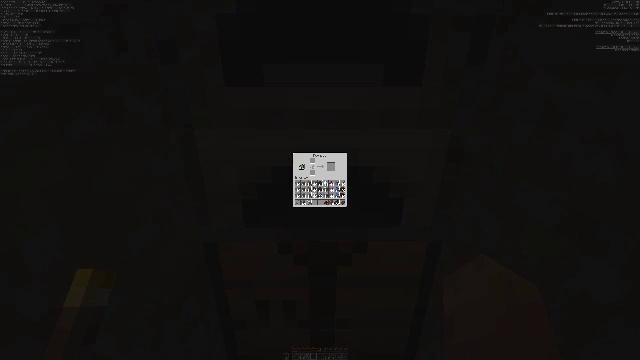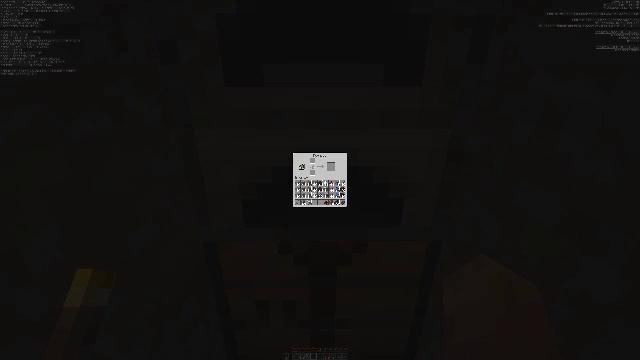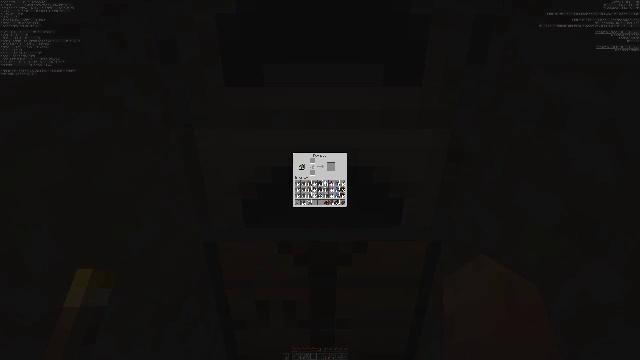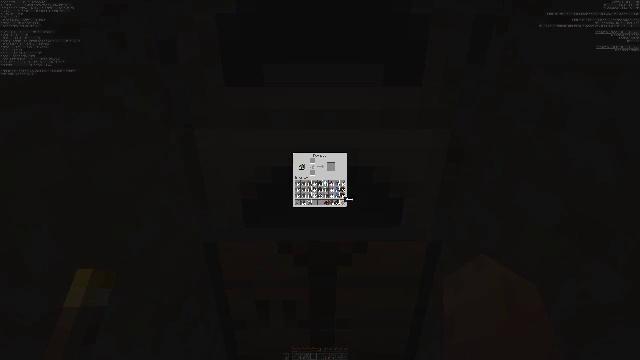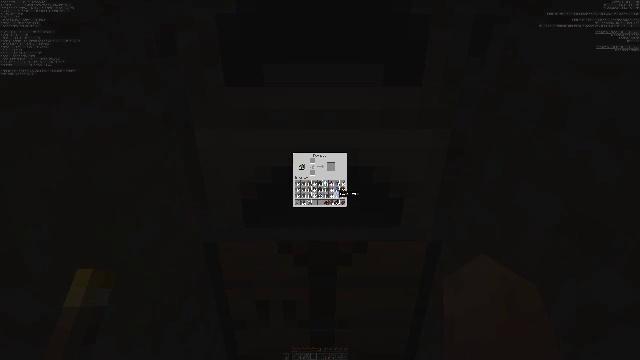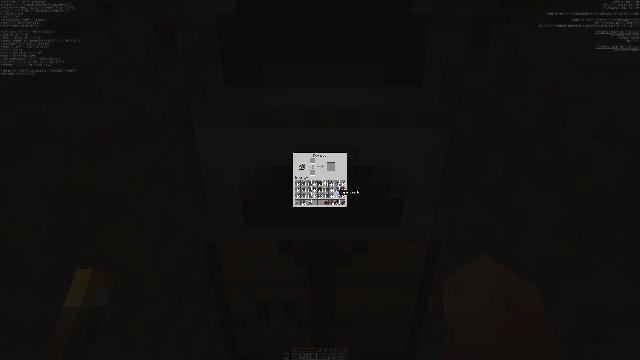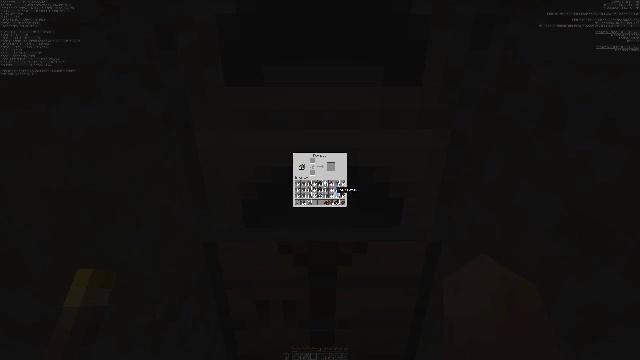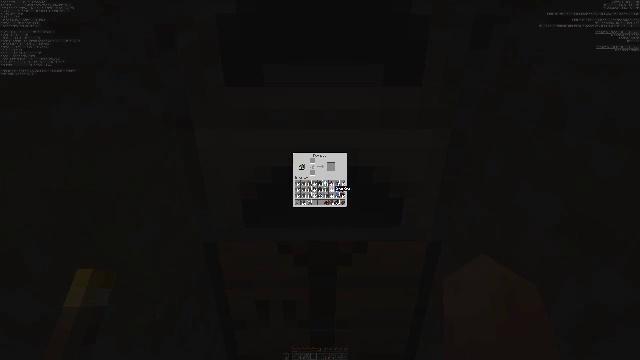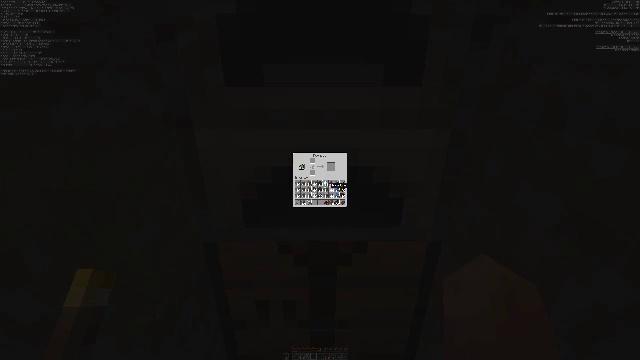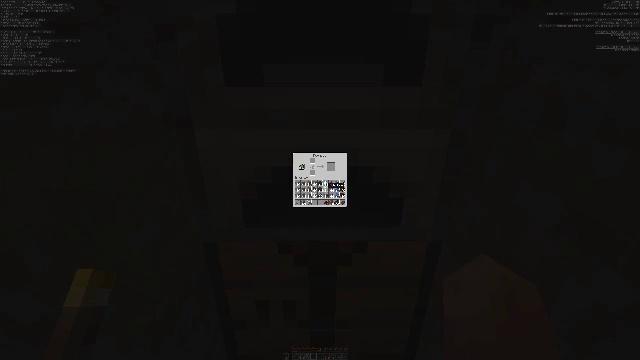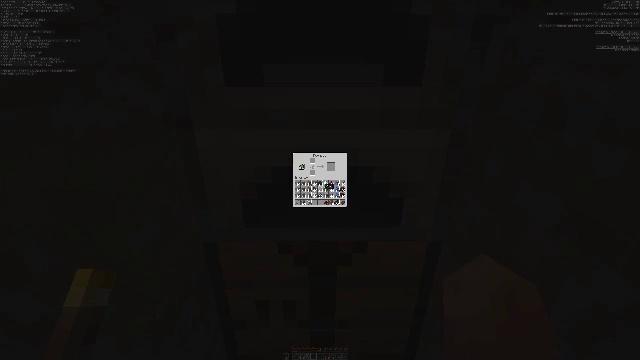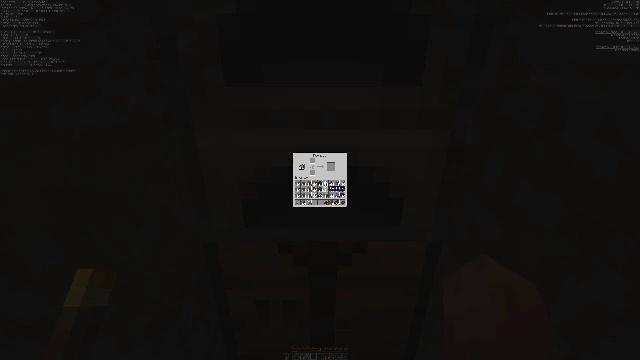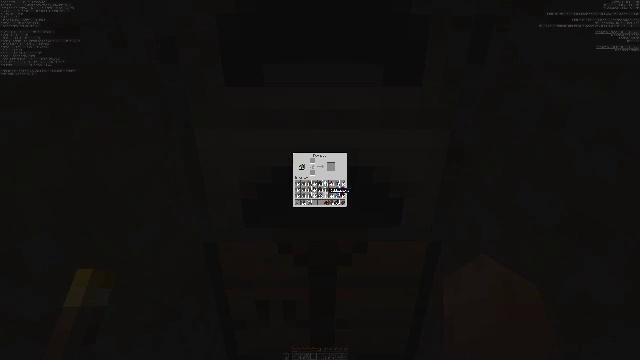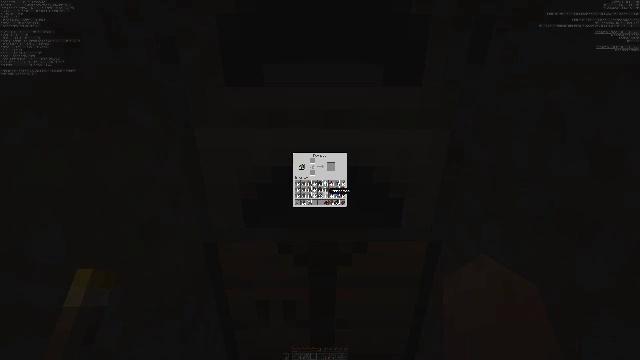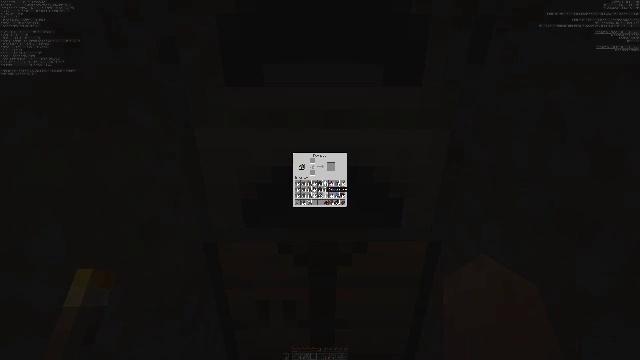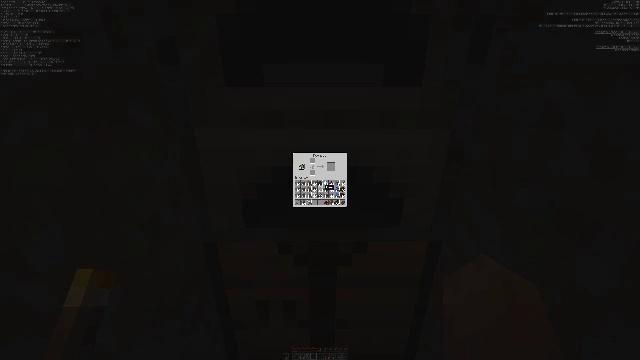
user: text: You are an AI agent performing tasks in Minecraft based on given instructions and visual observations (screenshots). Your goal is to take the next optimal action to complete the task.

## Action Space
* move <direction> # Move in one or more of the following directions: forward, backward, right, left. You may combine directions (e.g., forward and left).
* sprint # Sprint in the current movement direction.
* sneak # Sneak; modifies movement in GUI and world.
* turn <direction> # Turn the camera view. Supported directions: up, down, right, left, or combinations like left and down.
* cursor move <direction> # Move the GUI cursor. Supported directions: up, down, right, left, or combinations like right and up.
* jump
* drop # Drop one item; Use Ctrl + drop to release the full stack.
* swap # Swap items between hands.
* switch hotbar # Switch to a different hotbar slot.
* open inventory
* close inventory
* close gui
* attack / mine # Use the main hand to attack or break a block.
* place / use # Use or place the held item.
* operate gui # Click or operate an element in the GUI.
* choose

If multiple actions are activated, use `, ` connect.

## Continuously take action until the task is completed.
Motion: motion action
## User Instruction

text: Smelt an iron ingot.
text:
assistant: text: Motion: turn left
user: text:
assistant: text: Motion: turn up
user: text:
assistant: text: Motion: turn left and up
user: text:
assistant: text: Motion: turn left and up
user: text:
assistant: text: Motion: no_op
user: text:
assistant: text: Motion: turn left and up
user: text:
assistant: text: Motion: no_op
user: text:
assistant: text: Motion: turn left and up
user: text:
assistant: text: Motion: turn left
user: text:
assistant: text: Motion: turn left
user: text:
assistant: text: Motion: turn right
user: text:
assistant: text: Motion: turn down
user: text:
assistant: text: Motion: no_op
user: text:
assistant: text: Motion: turn left
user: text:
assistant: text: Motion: no_op
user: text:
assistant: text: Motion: turn left
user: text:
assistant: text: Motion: no_op
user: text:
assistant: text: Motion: turn right and down
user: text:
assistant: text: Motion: turn down
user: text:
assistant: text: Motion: no_op
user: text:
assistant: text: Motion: no_op
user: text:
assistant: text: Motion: no_op
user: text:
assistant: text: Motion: no_op
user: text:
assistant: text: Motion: no_op
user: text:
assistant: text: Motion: no_op
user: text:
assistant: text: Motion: no_op
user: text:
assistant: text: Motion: no_op
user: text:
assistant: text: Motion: no_op
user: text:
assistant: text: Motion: turn right
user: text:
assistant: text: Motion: turn right